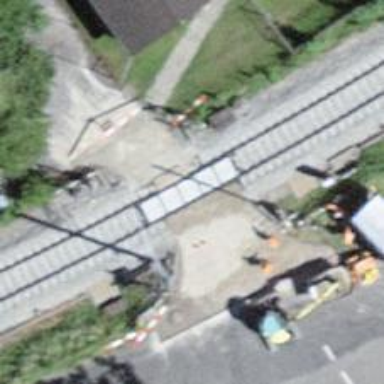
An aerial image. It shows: Railway level crossing.